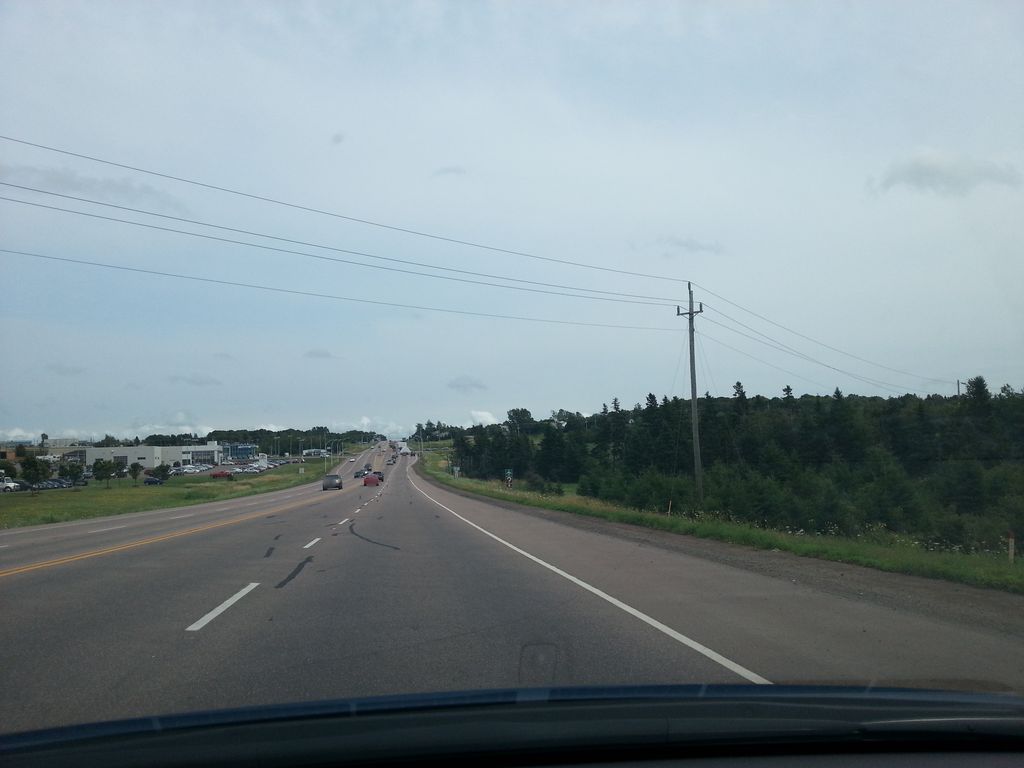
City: charlottetown